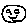
Label: smiley face